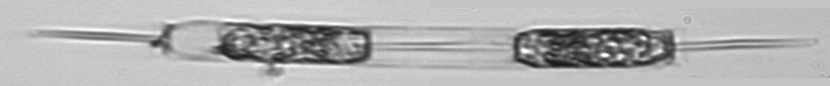
Label: Ditylum_brightwellii